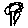
Label: flower